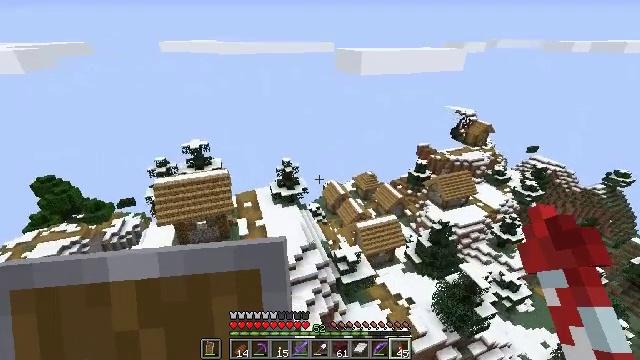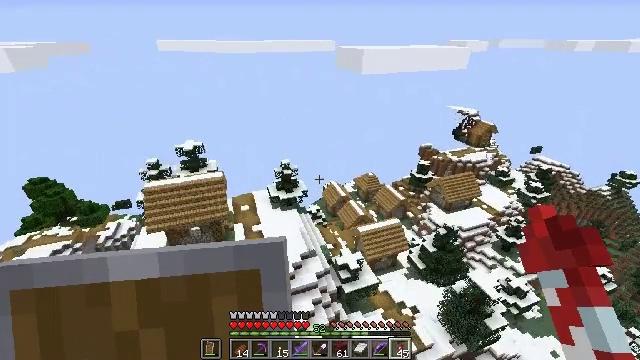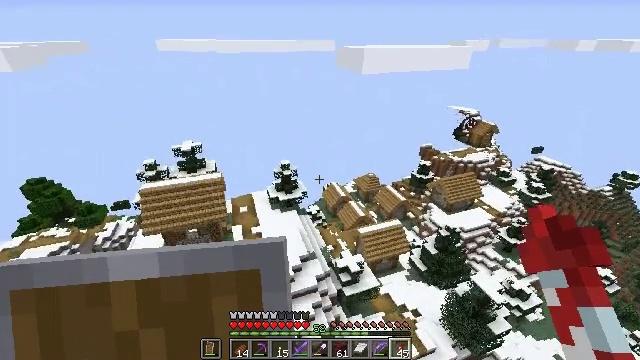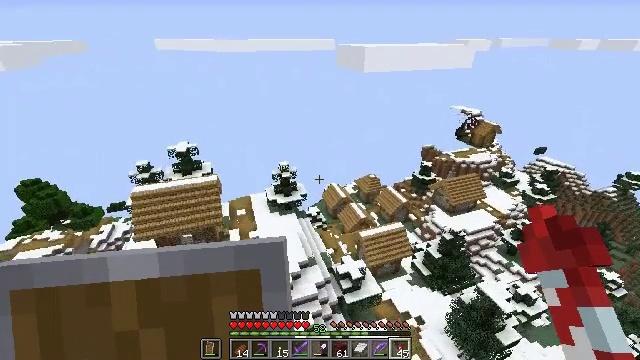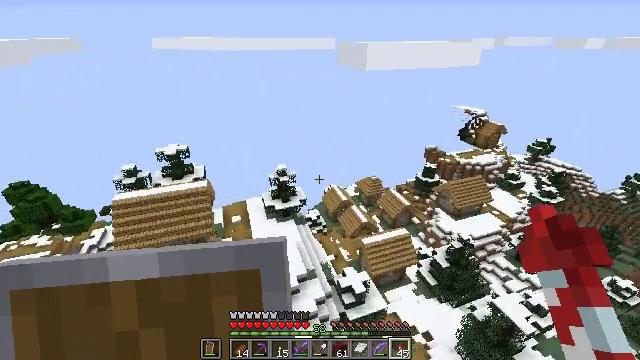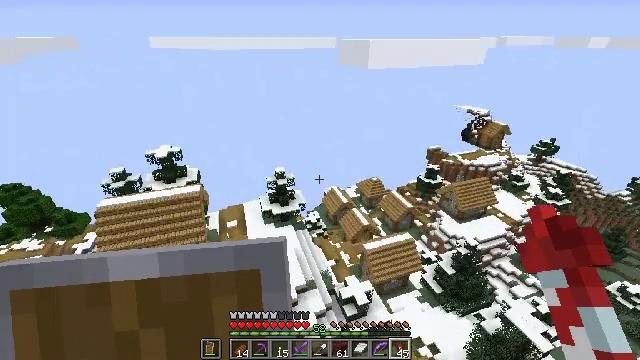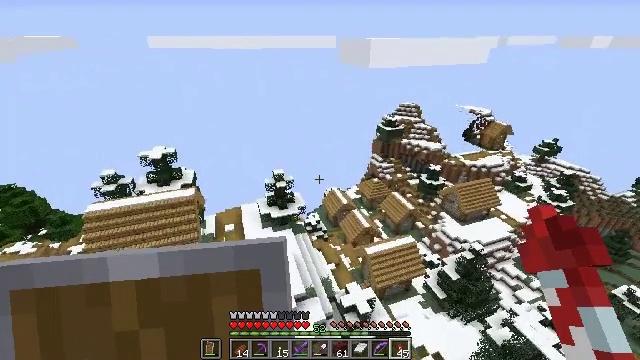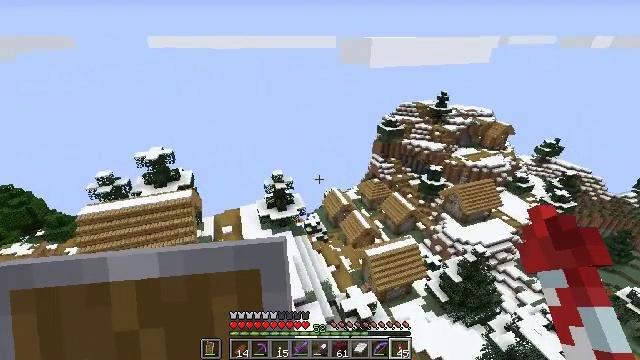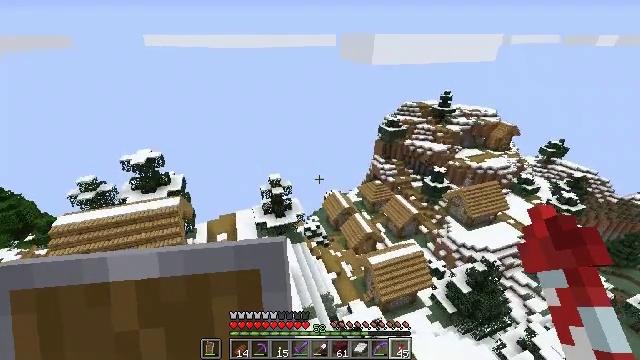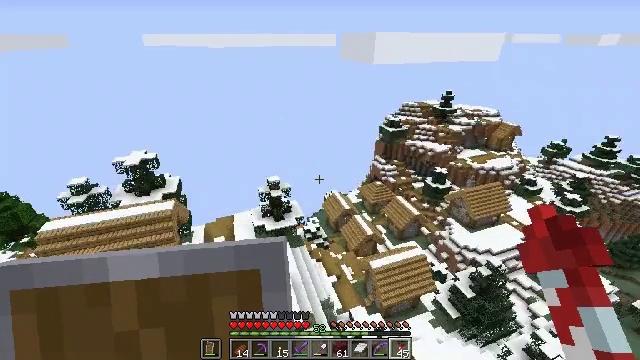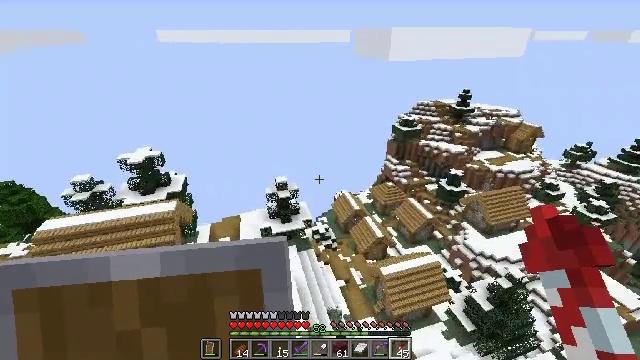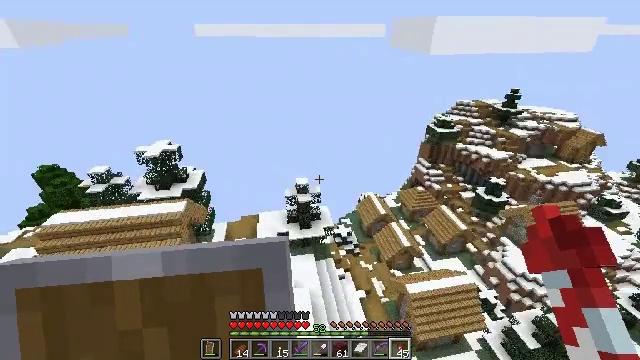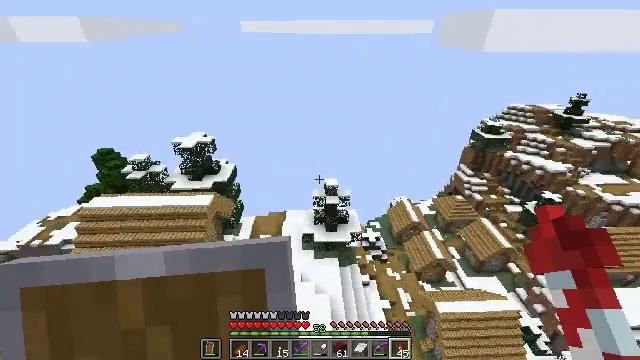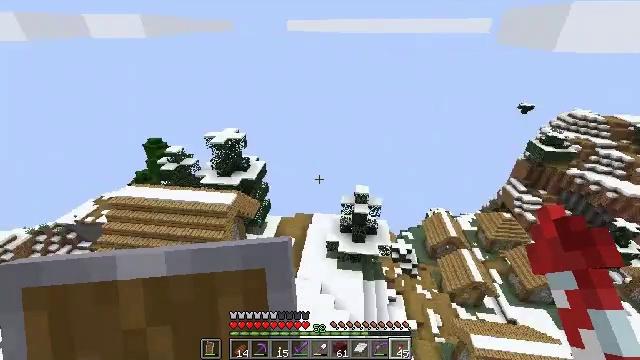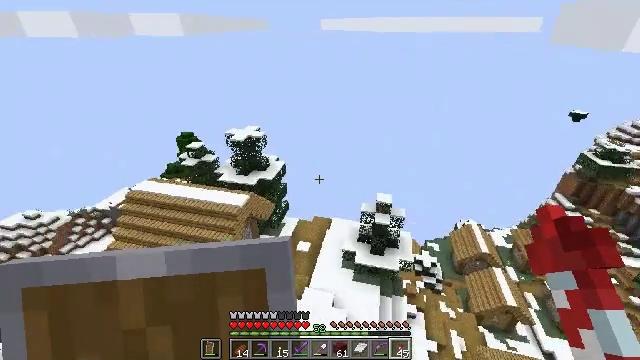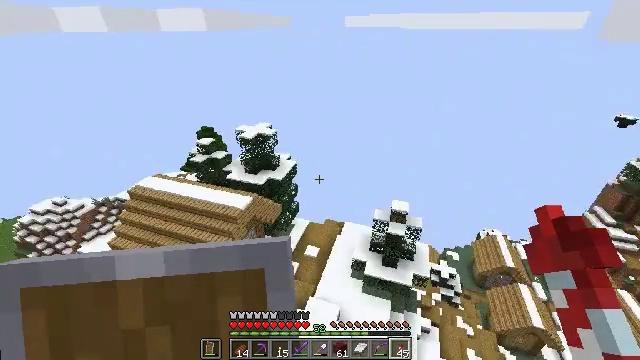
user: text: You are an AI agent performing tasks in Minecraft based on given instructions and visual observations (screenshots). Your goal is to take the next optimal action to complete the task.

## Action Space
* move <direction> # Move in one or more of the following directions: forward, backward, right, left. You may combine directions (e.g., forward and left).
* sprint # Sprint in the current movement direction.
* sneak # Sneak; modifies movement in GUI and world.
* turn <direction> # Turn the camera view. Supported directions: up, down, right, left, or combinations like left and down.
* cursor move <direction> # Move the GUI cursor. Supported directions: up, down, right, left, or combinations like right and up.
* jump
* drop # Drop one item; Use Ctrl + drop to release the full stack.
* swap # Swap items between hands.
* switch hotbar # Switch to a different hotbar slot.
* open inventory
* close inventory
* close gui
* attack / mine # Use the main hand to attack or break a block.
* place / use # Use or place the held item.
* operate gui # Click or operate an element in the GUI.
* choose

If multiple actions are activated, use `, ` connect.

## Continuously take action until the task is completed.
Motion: motion action
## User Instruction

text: Mine the bell from its post.
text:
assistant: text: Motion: no_op
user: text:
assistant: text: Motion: no_op
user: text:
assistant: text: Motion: no_op
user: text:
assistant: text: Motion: no_op
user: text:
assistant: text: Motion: no_op
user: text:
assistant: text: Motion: no_op
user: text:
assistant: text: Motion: no_op
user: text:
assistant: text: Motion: no_op
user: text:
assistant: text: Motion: no_op
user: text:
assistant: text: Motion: turn left
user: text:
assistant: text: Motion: turn left
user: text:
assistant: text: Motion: turn left
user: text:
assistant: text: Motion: turn left
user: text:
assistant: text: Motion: turn left
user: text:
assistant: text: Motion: turn left
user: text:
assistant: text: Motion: turn left
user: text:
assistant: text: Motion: turn left
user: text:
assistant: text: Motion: turn left
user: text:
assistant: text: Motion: turn left
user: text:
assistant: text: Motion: turn left
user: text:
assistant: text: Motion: turn left
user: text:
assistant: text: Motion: turn left
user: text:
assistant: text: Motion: turn left
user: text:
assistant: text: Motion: turn left
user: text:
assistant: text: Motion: turn left
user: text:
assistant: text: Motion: turn left
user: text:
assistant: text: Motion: turn left
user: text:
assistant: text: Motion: turn left
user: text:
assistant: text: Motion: turn left
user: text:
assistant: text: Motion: turn left